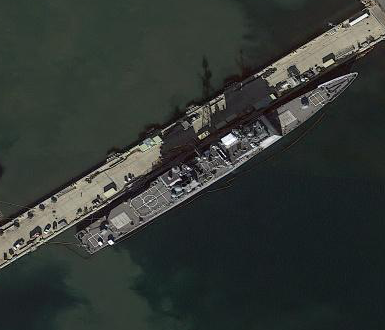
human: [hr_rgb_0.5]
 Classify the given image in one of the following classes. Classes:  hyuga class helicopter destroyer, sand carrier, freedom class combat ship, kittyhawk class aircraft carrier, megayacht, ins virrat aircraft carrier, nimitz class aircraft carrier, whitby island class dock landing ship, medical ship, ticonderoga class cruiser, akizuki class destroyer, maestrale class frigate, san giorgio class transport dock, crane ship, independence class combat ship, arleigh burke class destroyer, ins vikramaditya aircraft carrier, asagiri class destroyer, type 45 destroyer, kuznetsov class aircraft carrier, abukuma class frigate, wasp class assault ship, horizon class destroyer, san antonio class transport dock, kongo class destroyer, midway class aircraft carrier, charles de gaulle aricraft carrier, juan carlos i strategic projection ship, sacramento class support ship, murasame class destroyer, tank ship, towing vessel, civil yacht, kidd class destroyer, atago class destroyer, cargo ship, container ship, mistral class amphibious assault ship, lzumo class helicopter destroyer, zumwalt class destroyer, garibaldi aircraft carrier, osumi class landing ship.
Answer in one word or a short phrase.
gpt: Ticonderoga class cruiser